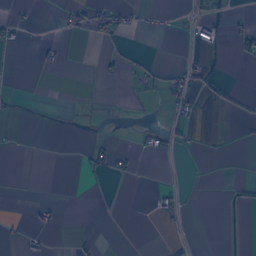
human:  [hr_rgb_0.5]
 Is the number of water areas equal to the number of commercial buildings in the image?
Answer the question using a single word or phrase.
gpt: no

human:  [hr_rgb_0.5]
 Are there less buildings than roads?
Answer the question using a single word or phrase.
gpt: no

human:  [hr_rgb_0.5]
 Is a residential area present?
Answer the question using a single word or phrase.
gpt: yes

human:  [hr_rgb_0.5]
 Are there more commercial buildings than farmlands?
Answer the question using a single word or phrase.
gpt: no

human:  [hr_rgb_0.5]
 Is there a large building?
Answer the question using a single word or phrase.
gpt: yes

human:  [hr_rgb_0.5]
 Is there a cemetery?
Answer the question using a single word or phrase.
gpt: yes

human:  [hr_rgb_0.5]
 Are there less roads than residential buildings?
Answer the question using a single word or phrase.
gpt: yes

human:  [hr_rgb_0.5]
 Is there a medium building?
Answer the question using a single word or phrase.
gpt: yes

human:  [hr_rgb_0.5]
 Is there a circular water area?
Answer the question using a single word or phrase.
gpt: yes

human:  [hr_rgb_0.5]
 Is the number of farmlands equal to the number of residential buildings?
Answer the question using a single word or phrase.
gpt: no

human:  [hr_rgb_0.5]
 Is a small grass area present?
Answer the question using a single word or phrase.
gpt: yes

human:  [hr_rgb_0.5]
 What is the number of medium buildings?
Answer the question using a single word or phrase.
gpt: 2

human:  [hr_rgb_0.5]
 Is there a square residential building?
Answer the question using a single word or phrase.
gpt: no

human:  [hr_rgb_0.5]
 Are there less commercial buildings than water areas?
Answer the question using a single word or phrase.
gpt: yes

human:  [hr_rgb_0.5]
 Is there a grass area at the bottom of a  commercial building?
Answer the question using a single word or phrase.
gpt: yes

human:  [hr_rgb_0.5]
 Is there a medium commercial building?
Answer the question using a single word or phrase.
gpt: no

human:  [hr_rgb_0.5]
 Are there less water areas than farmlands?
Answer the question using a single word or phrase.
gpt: no

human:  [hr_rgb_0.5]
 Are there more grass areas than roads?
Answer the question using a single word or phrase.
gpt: no

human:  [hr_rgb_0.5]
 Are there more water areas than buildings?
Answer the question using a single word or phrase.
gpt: no

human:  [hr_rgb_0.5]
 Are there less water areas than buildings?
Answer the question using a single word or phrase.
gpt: yes

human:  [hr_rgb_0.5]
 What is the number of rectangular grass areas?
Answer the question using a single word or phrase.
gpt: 11

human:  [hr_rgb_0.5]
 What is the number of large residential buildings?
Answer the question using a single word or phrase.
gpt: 0

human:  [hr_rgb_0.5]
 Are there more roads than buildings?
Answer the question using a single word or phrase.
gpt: no

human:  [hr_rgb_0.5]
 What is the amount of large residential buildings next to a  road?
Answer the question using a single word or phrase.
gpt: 0

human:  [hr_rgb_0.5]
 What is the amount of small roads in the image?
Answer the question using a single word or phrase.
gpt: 112

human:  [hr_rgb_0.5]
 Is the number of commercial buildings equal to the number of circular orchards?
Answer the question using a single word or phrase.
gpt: no

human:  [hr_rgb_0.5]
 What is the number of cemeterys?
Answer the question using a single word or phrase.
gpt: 1

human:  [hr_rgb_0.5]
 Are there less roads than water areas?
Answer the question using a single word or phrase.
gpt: no

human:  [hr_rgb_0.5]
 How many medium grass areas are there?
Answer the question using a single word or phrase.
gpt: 28

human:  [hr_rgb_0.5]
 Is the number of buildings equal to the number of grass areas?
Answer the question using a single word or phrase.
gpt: no

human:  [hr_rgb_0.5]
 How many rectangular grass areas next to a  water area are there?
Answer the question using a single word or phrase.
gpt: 11

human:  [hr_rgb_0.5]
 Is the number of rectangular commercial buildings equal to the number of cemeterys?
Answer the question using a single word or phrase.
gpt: no

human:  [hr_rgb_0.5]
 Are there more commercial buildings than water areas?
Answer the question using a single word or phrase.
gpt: no

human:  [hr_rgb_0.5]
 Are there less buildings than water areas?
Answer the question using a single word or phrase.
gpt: no

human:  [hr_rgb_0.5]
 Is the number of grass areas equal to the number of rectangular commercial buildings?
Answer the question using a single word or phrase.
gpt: no

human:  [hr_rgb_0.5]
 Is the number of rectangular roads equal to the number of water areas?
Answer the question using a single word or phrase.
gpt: no